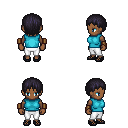
a pixel art fantasy rpg character, female body template, human, dark skin, teal sleeveless shirt, white pants, raven plain hairstyle, leather bracers, ghillies, four views (front, back, left, right), 2x2 character sprite sheet, small pixel art, hard edges, no anti-aliasing